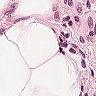
Metastatic tissue present: no